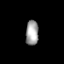
Tissue: prostate
Cell type: T cells
Senescence score: 0.8781
Nuclear area (px): 311
Mean DAPI intensity: 161.476